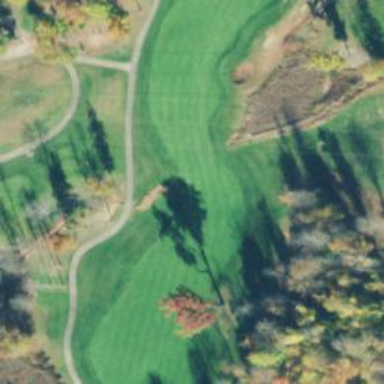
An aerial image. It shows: Golf hole.